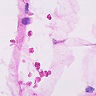
Metastatic tissue present: no